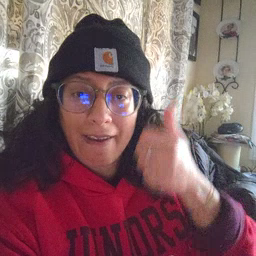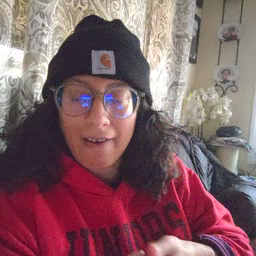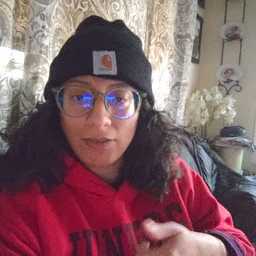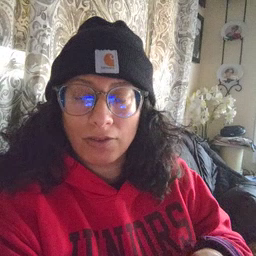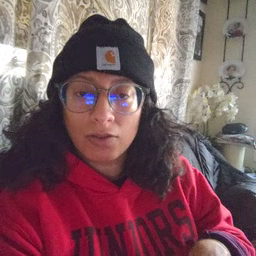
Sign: every